Brain MRI, t1w sequence, axial 2D slice.
Patient: age 30, sex M, weight 95 kg, height 1.95 m
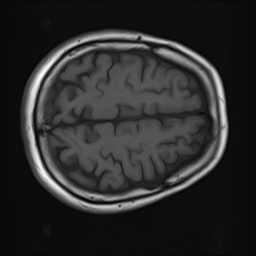